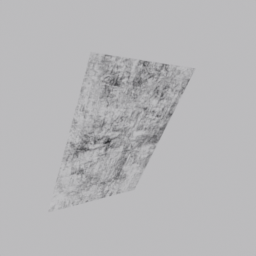
Label: decoration